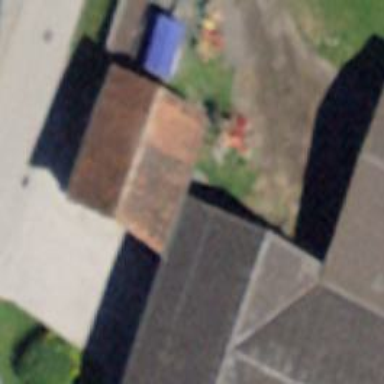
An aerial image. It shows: Shed.